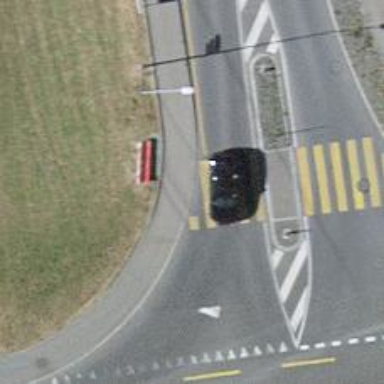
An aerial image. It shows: Kerb serving as barrier.